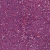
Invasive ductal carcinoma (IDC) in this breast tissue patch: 1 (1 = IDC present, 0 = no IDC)